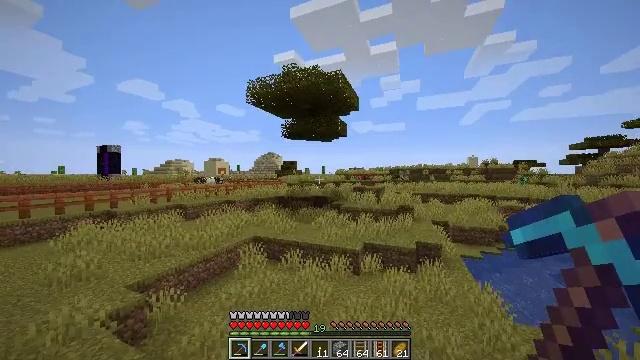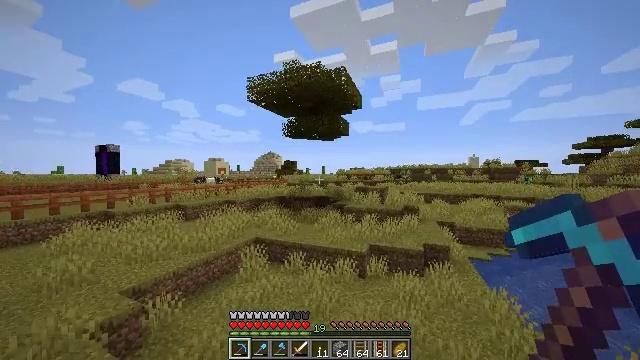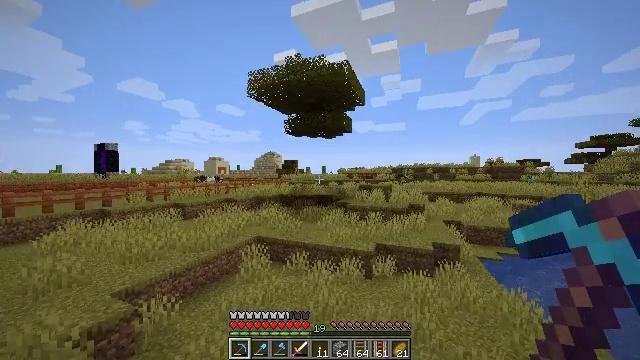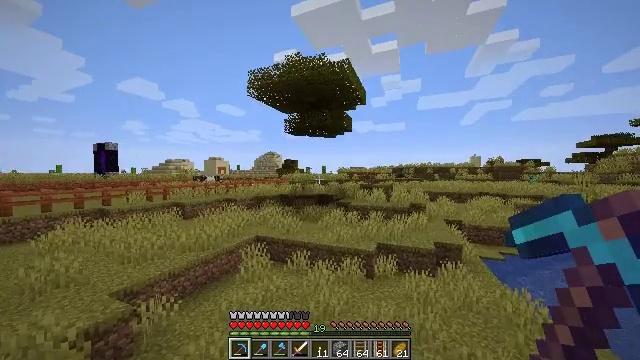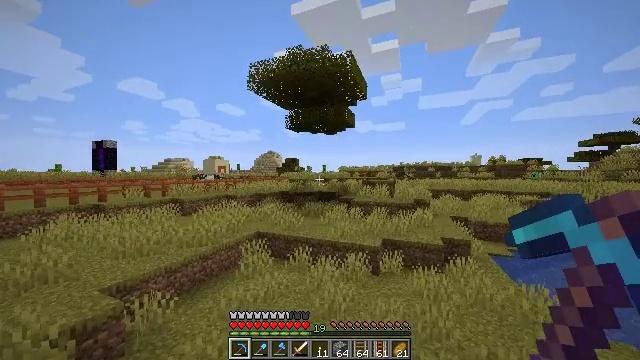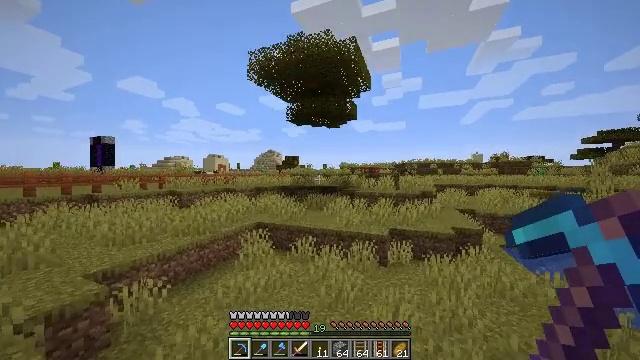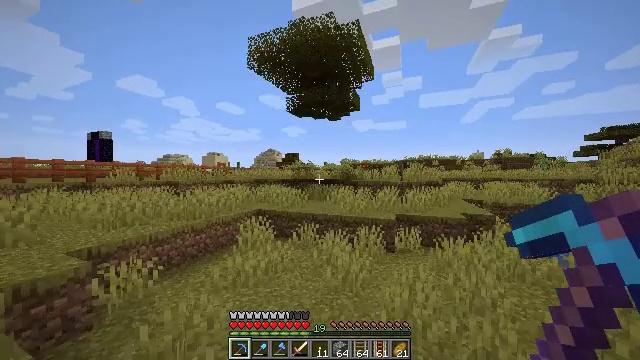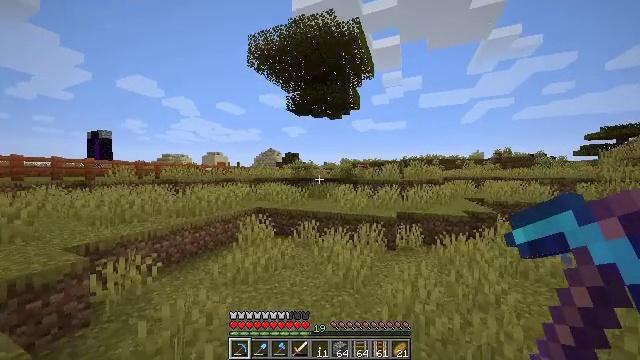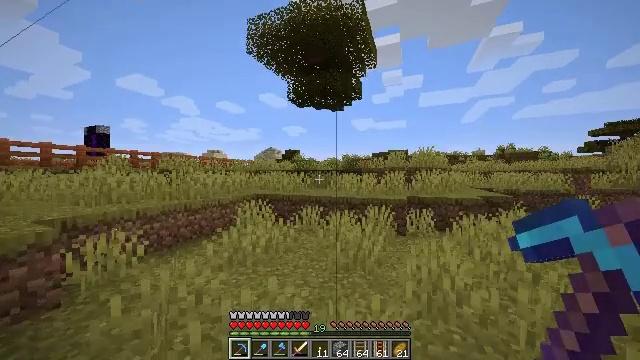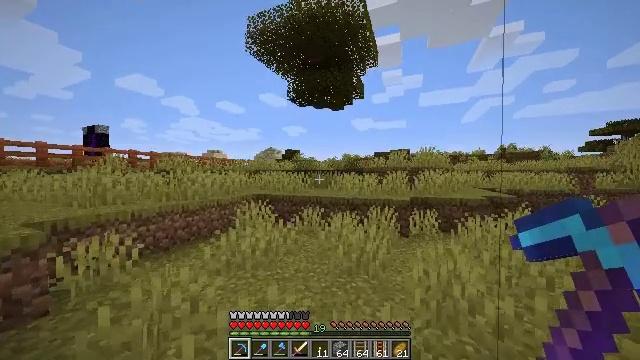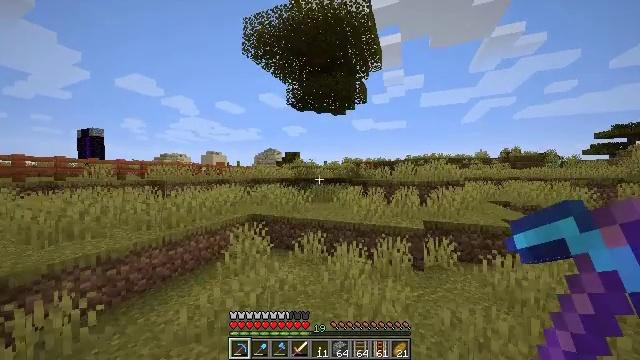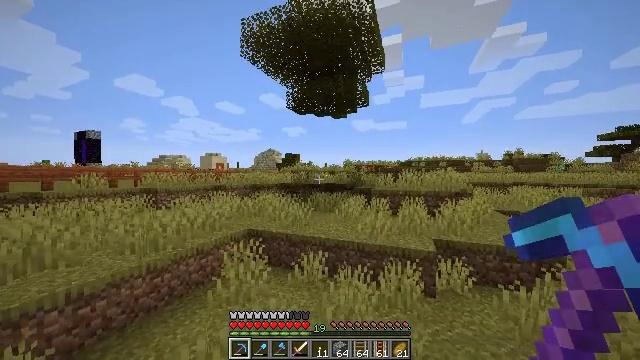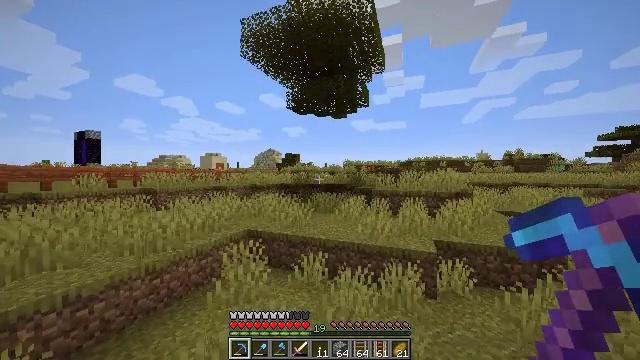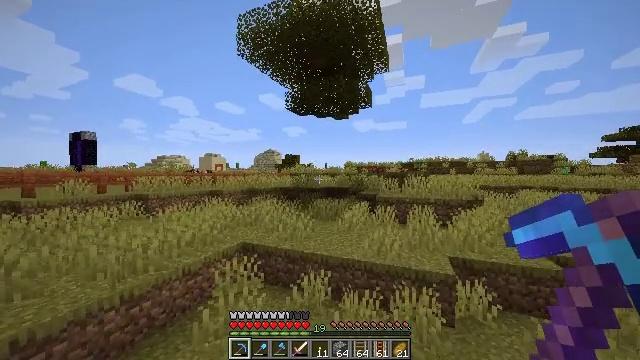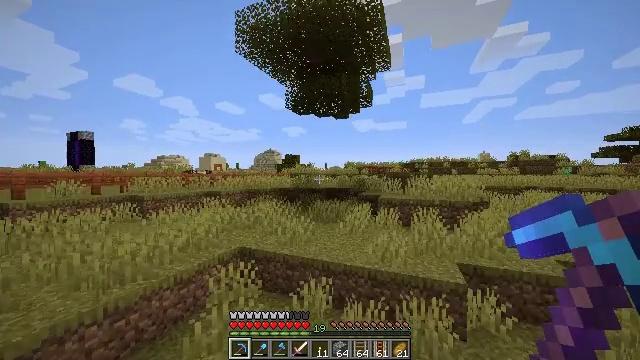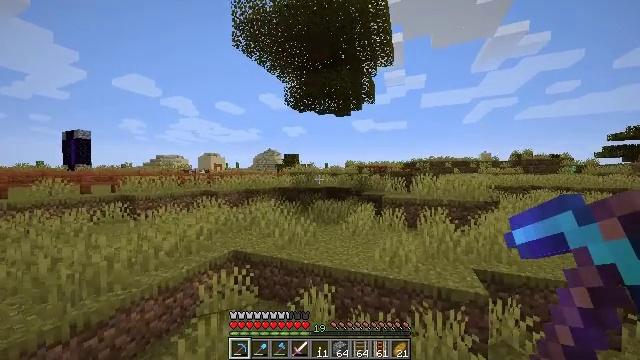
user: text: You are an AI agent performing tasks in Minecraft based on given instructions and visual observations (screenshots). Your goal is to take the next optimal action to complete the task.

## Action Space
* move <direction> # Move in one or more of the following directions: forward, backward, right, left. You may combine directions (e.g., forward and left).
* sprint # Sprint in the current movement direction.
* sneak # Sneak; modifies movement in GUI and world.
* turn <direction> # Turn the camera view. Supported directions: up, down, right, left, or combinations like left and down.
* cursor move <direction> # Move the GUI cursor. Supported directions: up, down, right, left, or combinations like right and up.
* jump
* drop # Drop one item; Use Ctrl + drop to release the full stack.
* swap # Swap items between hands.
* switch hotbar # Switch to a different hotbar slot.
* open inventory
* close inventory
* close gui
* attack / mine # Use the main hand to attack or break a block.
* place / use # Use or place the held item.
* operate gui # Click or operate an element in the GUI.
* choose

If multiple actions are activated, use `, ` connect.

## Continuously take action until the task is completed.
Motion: motion action
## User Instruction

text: Mine acacia leaves from the tree.
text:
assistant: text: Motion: move forward, sprint, jump
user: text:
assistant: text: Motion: move forward, sprint, jump
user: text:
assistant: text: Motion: move forward, sprint, jump
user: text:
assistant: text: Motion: move forward, sprint, jump
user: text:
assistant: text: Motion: move forward, sprint, jump
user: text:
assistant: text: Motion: move forward, sprint, jump
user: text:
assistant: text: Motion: move forward, sprint, jump
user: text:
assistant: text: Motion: move forward, sprint, jump
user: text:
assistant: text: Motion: move forward, sprint, jump
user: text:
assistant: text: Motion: move forward, sprint, jump
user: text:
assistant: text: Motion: move forward, sprint, jump
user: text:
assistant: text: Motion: move forward, sprint, jump
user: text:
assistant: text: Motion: move forward, sprint, jump
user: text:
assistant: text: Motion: move forward, sprint, jump
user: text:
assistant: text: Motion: move forward, sprint, jump
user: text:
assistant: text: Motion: move forward, sprint, jump
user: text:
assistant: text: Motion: move forward, sprint, jump
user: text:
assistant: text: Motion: move forward, sprint, jump
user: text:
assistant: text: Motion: move forward, sprint, jump
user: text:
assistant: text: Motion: move forward, sprint, jump
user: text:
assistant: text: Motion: move forward, sprint, jump
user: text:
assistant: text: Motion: move forward, sprint, jump
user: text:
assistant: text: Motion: move forward, sprint, turn right, jump
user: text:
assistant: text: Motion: move forward, sprint, jump
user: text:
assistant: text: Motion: move forward, sprint, jump
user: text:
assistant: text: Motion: move forward, sprint, jump
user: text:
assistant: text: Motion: move forward, sprint, jump
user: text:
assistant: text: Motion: move forward, sprint, jump
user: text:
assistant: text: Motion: move forward, sprint, jump
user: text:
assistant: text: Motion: move forward, sprint, turn right and up, jump